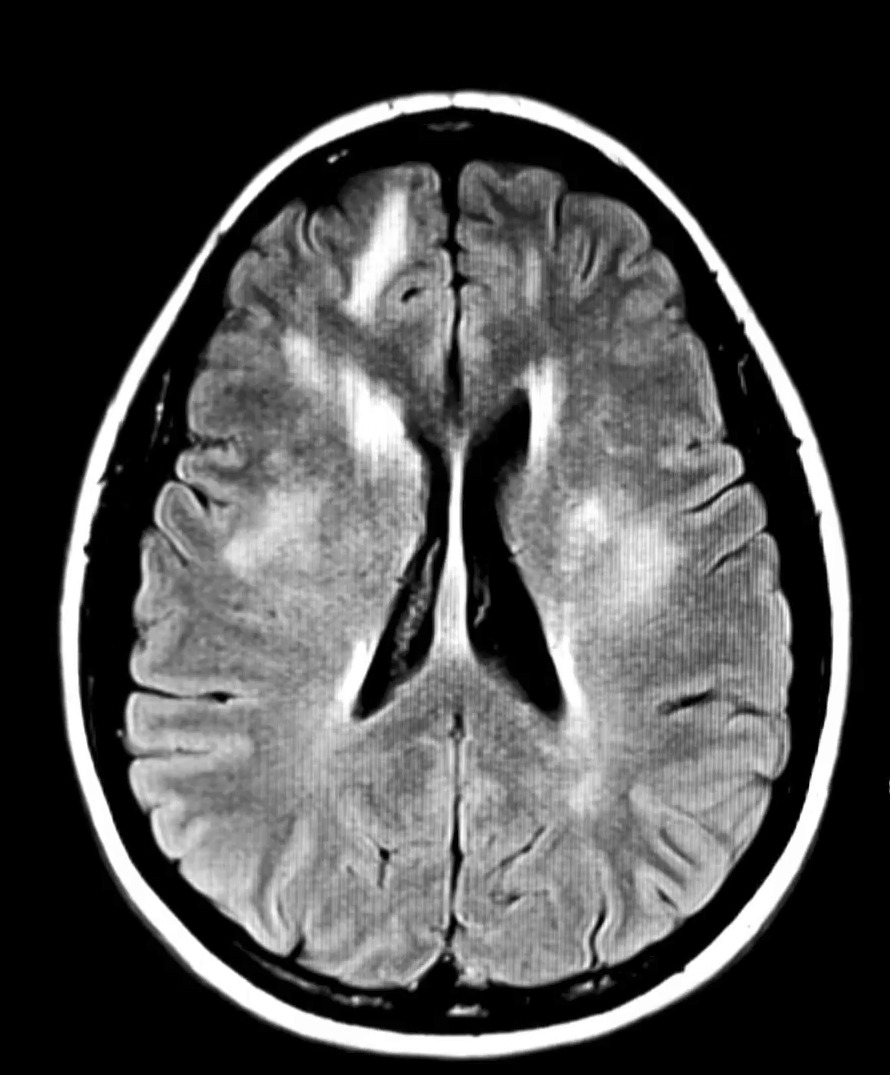
Label: notumor